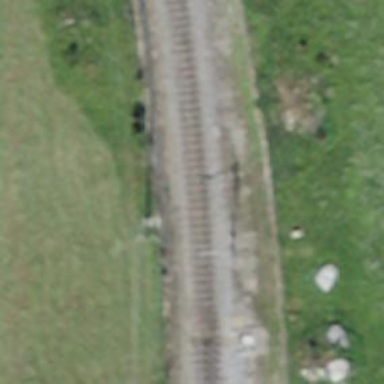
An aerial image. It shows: Narrow-gauge railway track with one electrified contact line.